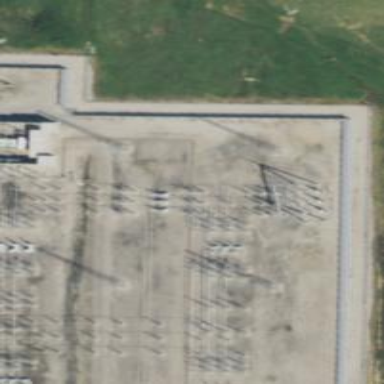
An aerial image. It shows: Switch for power supply.